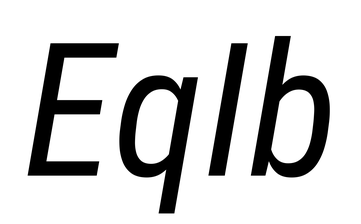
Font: Roboto-Italic_Condensed_Italic